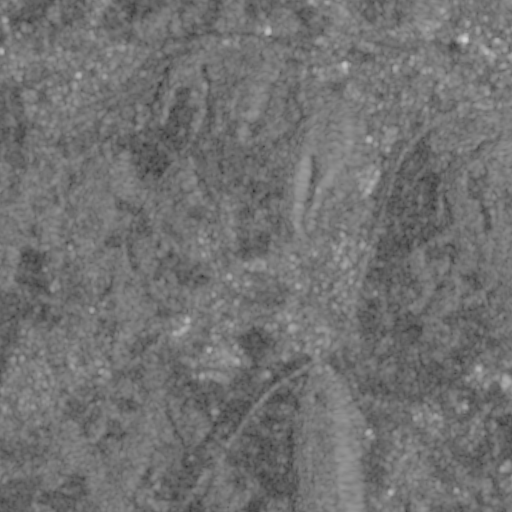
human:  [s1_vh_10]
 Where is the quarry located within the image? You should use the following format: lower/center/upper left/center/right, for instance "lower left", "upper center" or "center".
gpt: The quarry is located in the center of the image.
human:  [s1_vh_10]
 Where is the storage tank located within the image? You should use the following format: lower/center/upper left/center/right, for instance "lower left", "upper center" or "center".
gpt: The storage tank is located in the center of the image.
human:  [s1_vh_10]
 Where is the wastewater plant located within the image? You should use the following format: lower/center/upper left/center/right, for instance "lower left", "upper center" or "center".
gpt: The wastewater plant is located in the upper center of the image.
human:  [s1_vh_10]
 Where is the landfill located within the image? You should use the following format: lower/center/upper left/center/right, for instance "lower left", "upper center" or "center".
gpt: There is no landfill in the image.

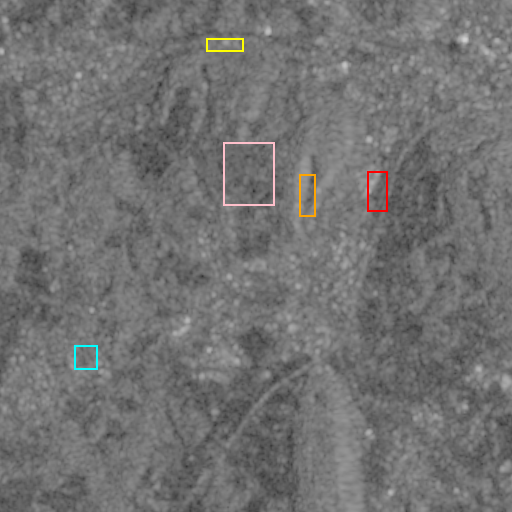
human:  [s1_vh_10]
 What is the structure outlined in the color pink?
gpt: The structure outlined in pink is a crop field.
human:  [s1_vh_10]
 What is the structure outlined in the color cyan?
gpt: The structure outlined in cyan is a park.
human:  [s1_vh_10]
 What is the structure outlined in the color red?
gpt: The structure outlined in red is a parking lot.
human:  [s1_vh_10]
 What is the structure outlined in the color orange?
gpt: The structure outlined in orange is a quarry.
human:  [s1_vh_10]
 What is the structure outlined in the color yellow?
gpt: The structure outlined in yellow is a wastewater plant.
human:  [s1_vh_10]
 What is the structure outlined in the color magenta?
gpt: There is no magenta outline.